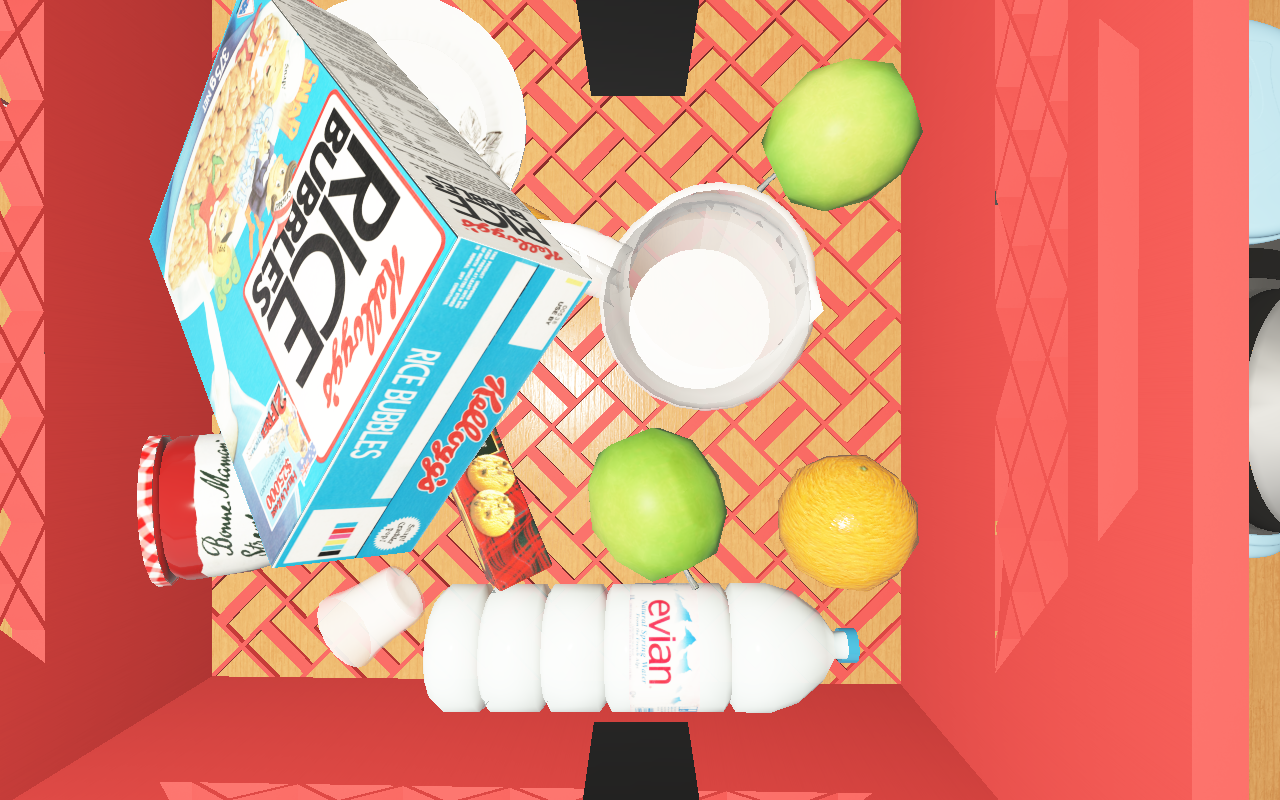
Objects in the scene:
water bottle
orange
plate
wineglass
cereal box
cereal box